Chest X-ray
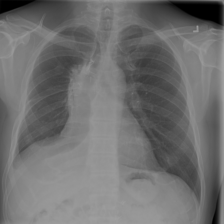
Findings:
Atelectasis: negative
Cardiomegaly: negative
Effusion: negative
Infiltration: negative
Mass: negative
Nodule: negative
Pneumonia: negative
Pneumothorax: negative
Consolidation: negative
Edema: negative
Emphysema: negative
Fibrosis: negative
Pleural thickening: negative
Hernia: negative